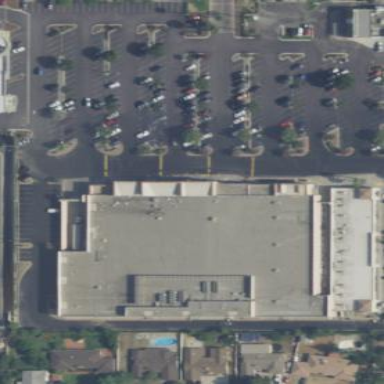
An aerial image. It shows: Supermarket located in building.